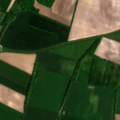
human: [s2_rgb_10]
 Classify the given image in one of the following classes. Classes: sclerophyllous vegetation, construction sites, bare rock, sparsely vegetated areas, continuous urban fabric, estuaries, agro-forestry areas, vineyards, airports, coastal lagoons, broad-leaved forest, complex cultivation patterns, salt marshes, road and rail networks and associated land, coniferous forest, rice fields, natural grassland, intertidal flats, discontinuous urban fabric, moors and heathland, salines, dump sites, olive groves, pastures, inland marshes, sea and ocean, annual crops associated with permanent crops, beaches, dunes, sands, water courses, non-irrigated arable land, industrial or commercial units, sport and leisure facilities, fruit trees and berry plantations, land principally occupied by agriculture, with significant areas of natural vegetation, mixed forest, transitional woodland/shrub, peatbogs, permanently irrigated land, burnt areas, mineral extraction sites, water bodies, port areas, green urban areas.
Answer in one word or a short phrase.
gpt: non-irrigated arable land, land principally occupied by agriculture, with significant areas of natural vegetation